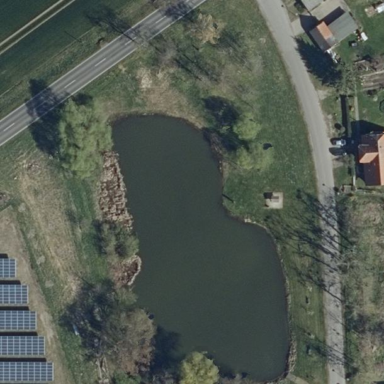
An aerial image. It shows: Pond surrounded by natural water.